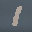
Label: 1